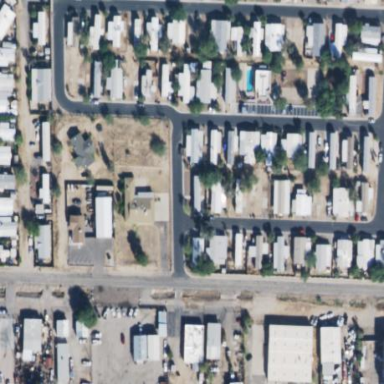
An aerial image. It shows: Residential area known as trailer park.